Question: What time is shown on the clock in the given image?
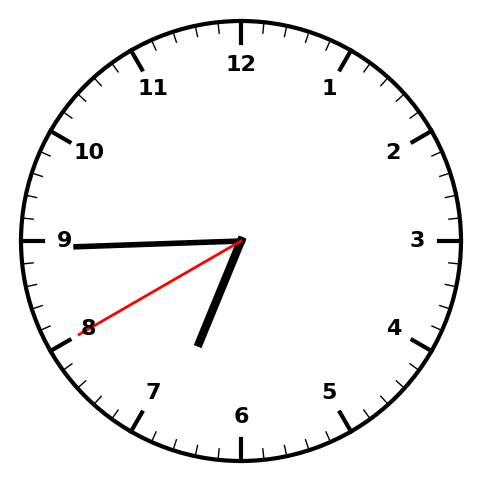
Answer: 06:44:40